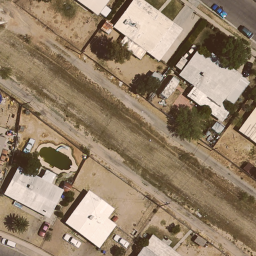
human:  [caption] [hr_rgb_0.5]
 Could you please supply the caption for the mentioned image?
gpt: Some houses arranged neatly in the medium residential area .

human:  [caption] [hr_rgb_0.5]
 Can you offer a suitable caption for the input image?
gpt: A medium residential area with houses arranged neatly .

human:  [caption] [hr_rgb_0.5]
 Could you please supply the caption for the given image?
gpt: It is a medium residential area .

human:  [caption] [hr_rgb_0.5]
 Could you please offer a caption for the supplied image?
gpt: A medium residential area with a road goes through this area .

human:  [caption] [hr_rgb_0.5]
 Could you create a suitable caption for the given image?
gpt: This is a medium residential area with a road goes through this area .